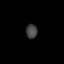
Tissue: prostate
Cell type: T cells
Senescence score: 0.3424
Nuclear area (px): 156
Mean DAPI intensity: 68.513